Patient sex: M
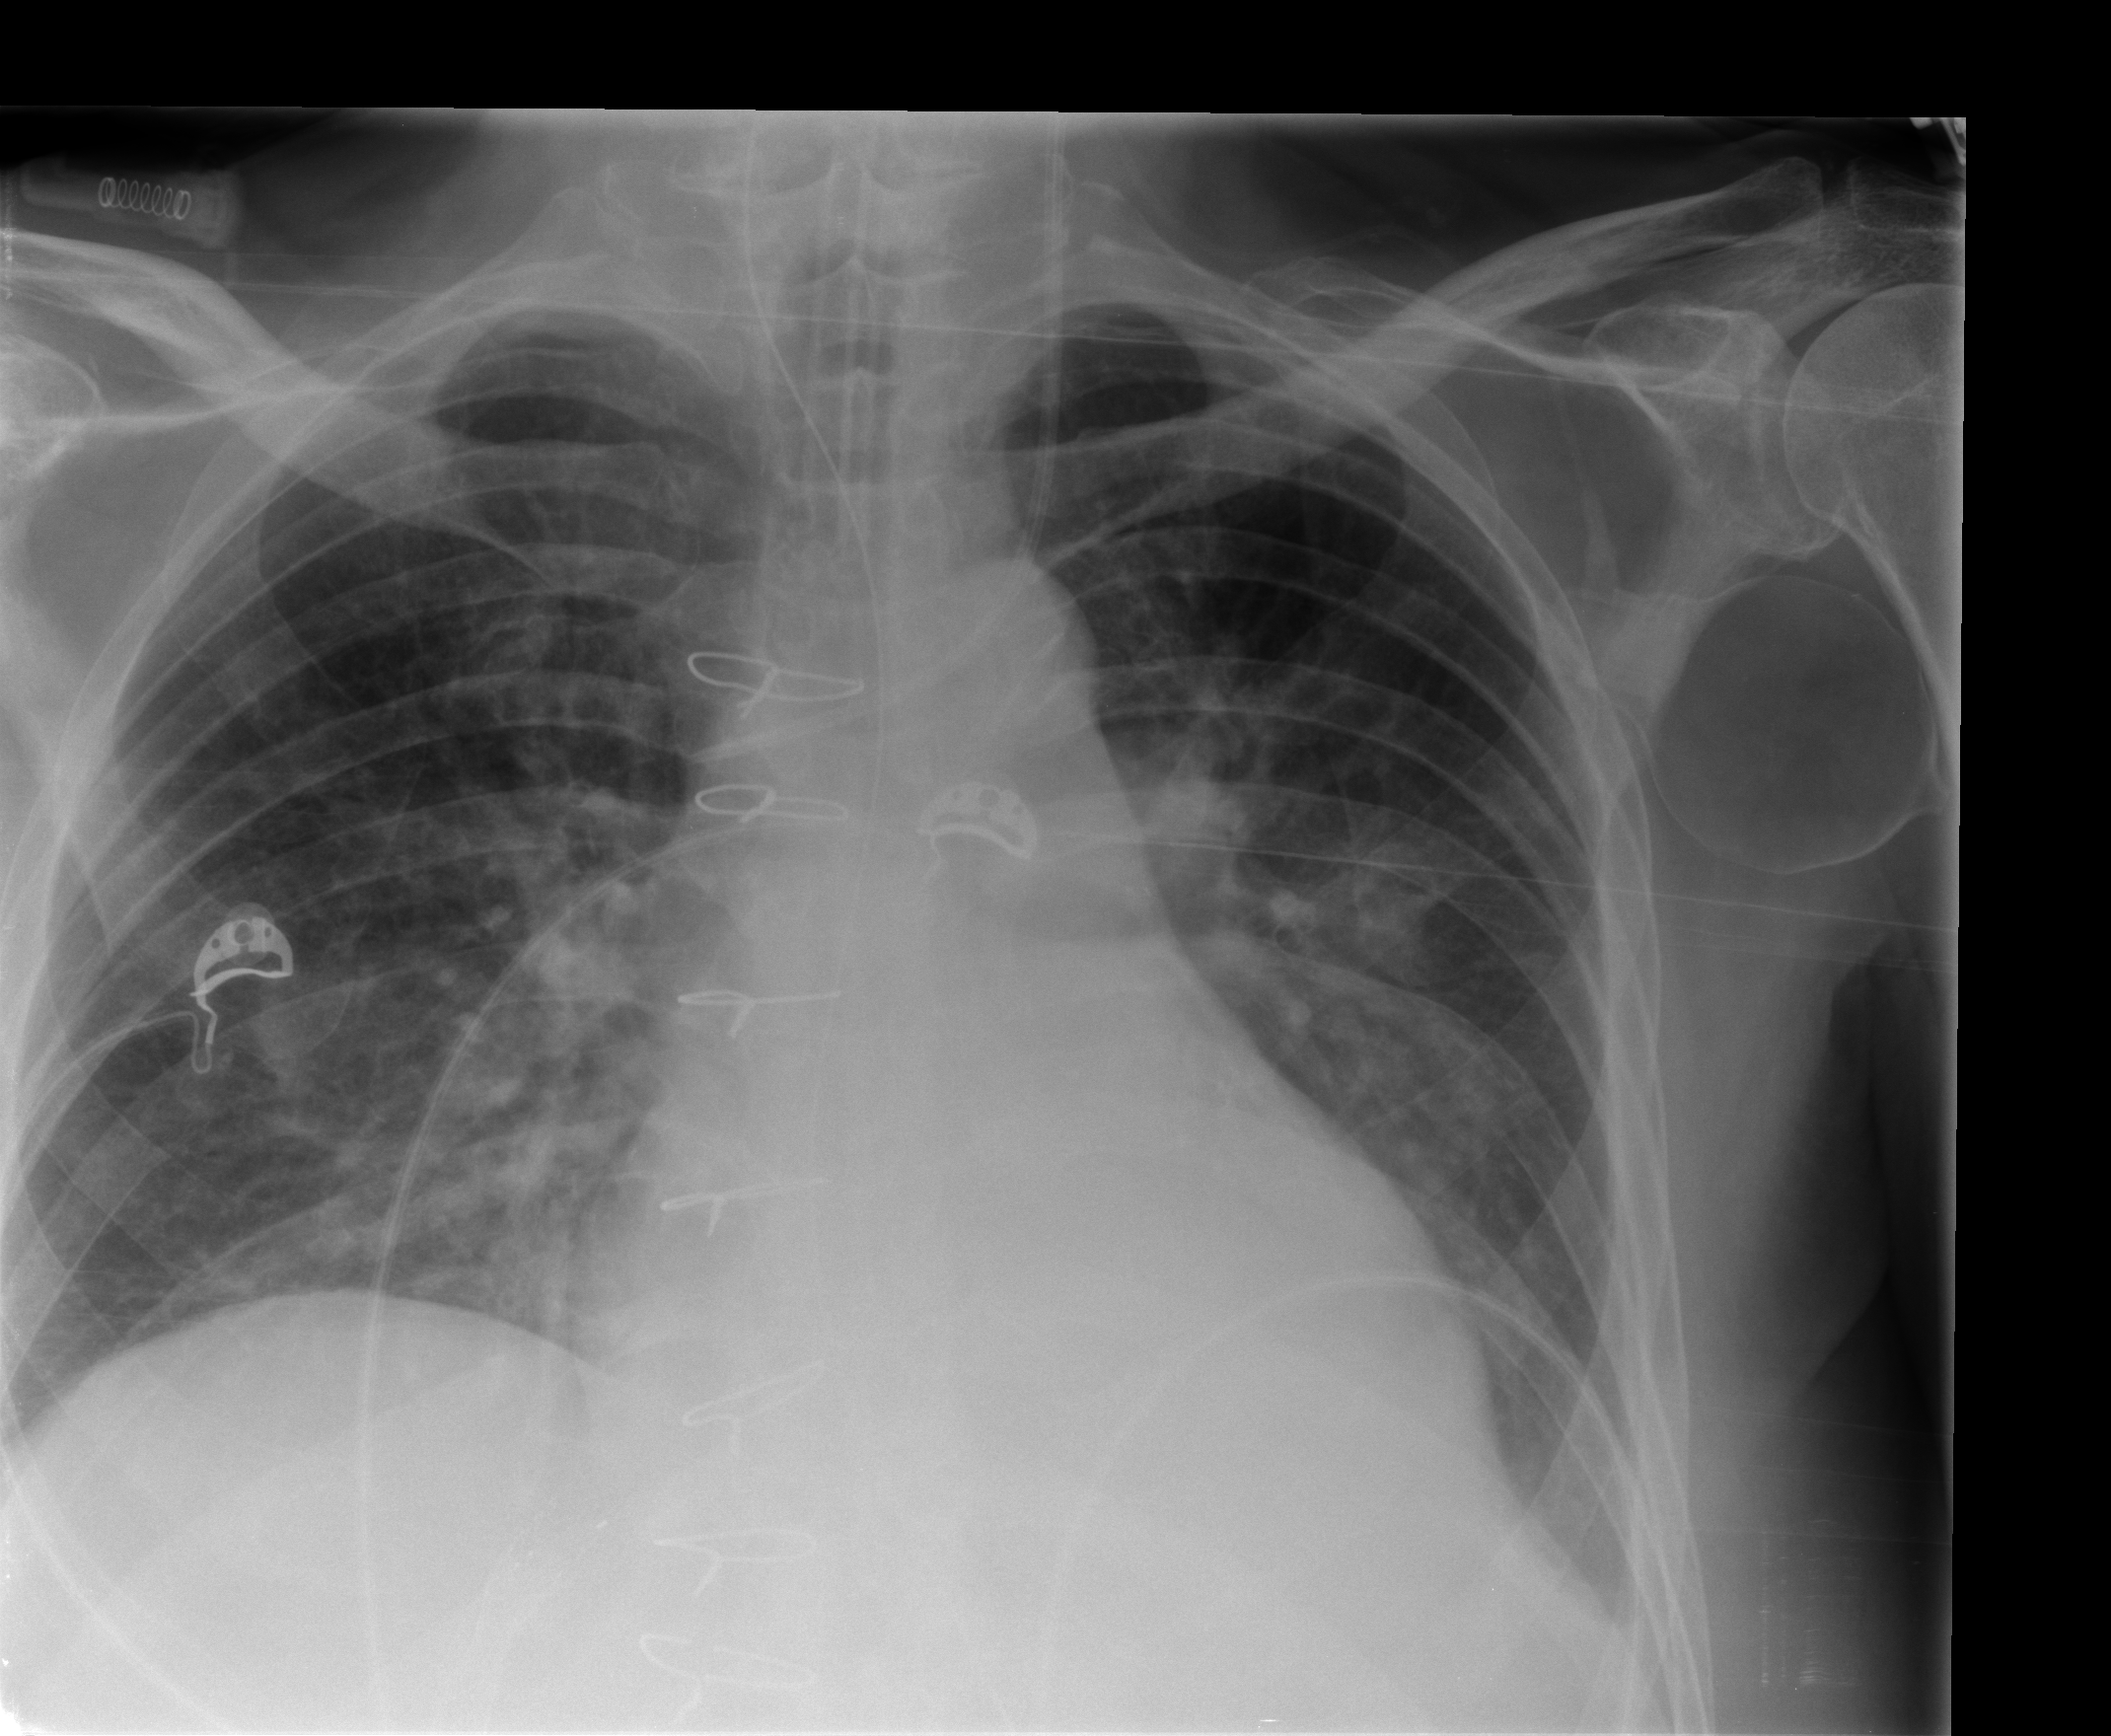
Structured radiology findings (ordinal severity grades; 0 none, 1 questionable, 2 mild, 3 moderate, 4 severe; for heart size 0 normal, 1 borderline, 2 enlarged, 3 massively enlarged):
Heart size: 0
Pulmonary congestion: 0
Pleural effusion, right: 0
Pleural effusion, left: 0
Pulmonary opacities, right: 0
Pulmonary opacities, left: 1
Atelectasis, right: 2
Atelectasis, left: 2